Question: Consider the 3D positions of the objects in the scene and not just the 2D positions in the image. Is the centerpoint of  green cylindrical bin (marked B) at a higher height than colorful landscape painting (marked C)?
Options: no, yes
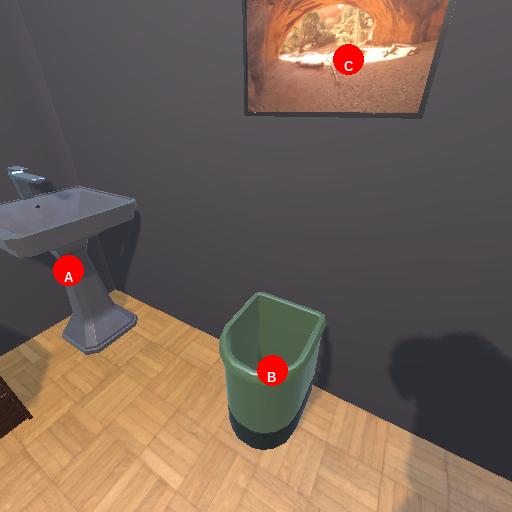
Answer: no